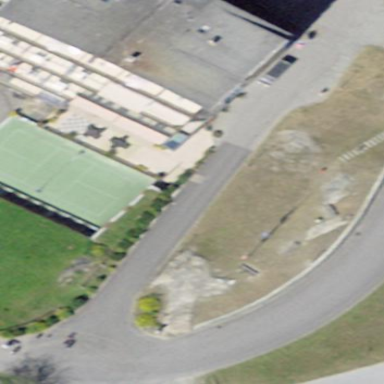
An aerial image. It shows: Tennis court on the leisure land pitch.